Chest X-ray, AP view. Patient: 52 years old, sex F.
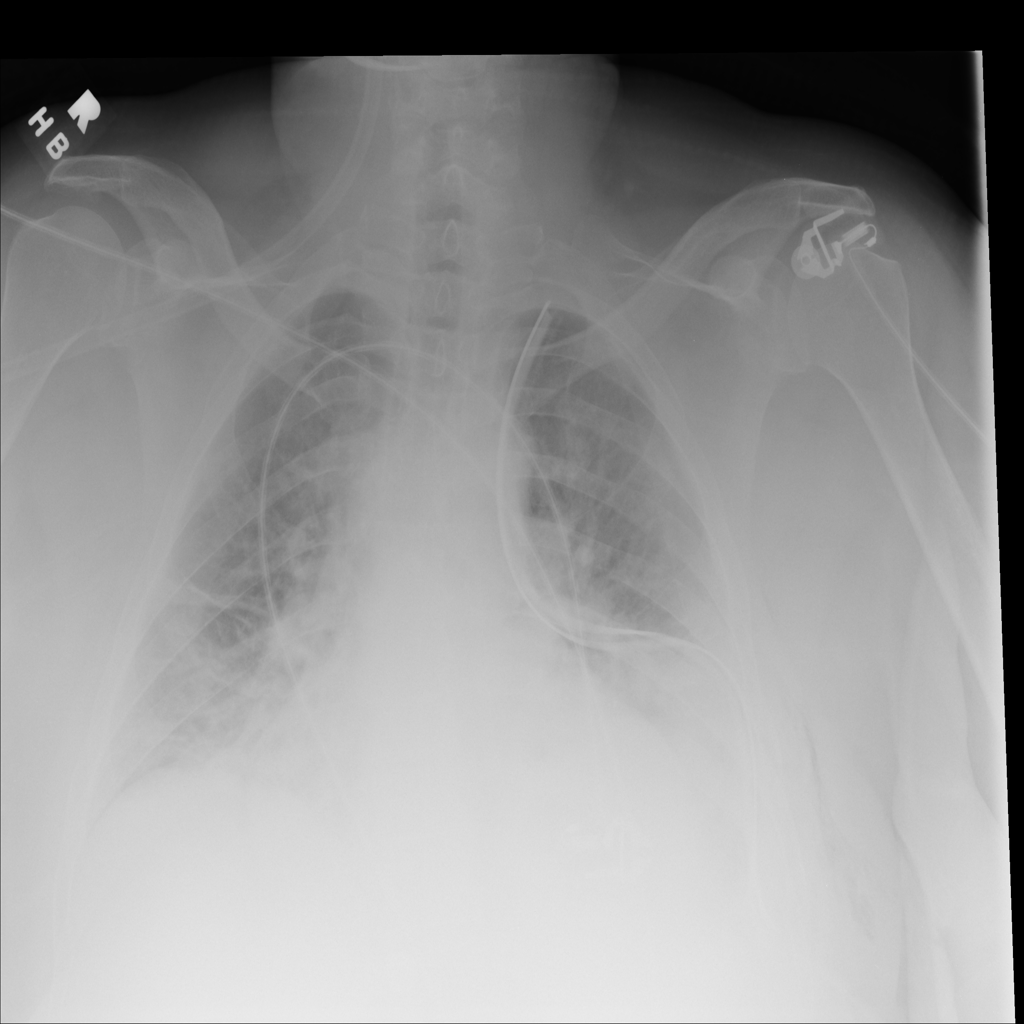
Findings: Atelectasis